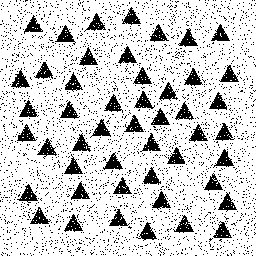
Squares: 0
Triangles: 48
Stars: 0
Total shapes: 48